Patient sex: M
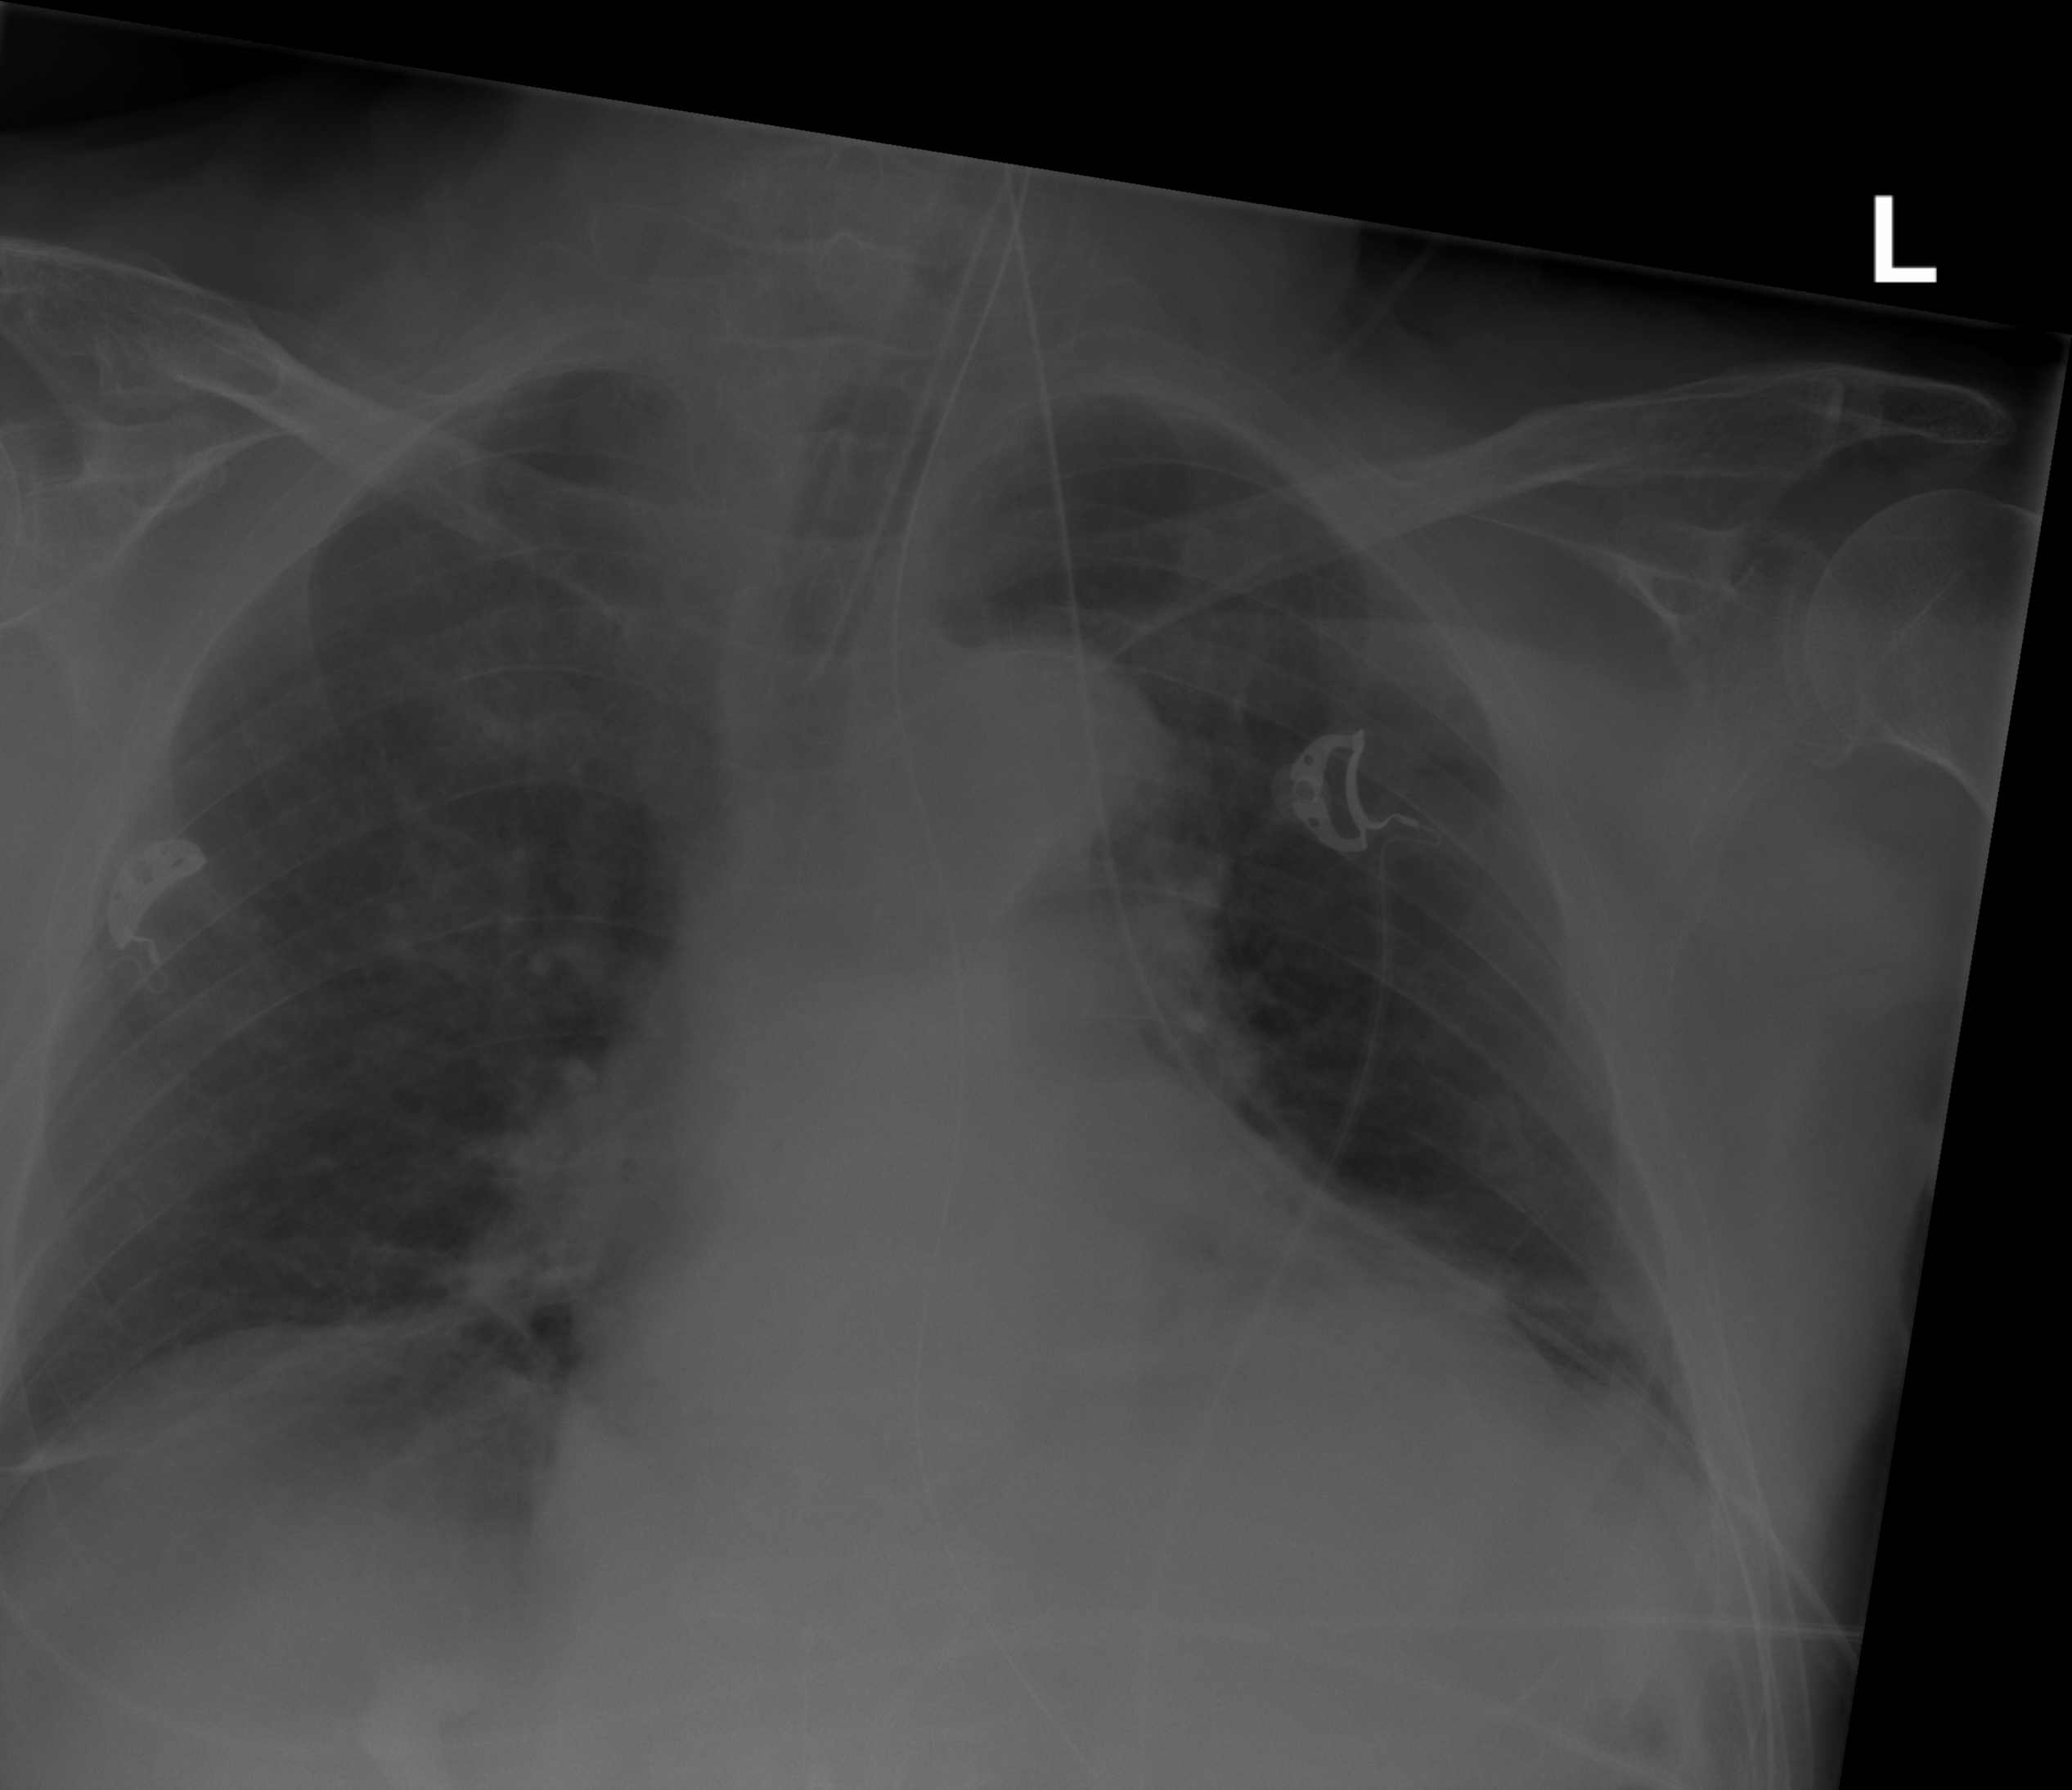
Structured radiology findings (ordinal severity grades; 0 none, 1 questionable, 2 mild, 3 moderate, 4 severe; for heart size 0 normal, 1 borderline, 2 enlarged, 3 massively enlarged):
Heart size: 2
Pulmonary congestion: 2
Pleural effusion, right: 0
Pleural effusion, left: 0
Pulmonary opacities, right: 0
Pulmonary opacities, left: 2
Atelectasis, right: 2
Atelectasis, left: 0